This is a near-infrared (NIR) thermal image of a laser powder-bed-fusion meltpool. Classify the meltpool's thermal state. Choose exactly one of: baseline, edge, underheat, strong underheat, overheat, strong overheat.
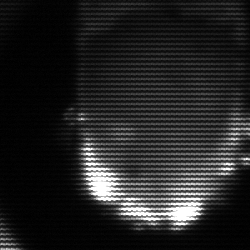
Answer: baseline